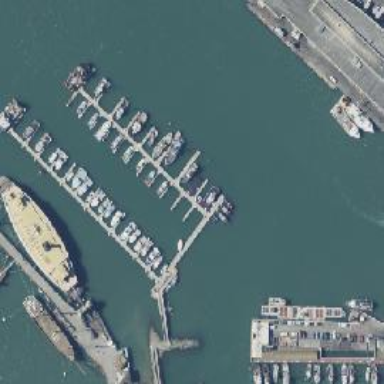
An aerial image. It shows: Man-made pier.